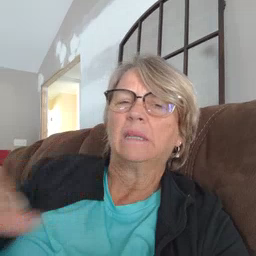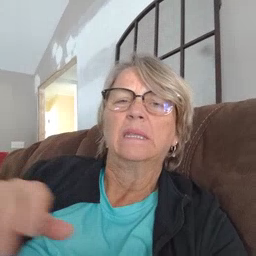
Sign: hot